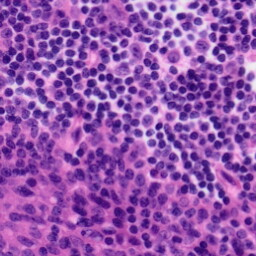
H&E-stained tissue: Tonsil